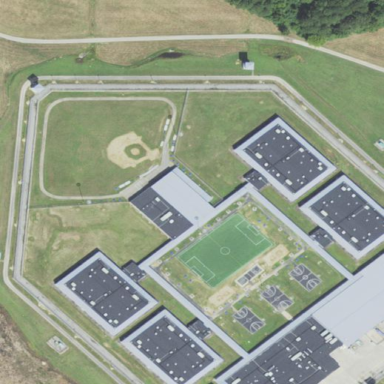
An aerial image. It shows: Prison.